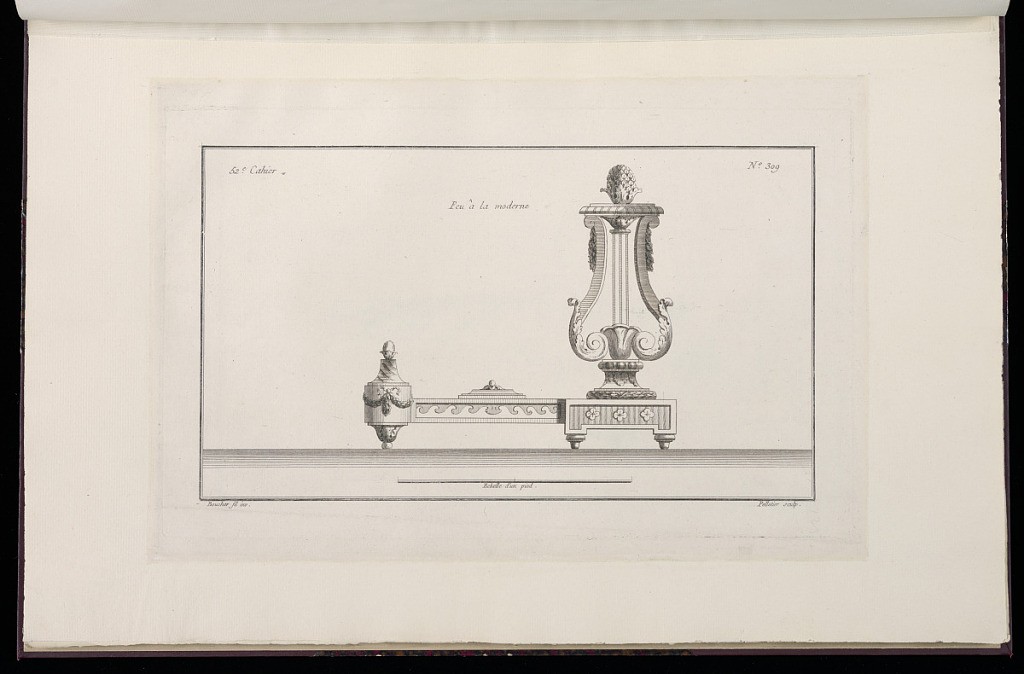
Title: Feu à l'Espagnole
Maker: Juste-François Boucher, French, 1736 – 1782
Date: ca. 1775
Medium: Engraving on off white laid paper
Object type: Print
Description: Design for an andiron decorated with ornament motifs including wave pattern, garlands, rosettes, pinecones, acanthus leaf scrolls, bound leaf, and gadrooning. The plate is signed.